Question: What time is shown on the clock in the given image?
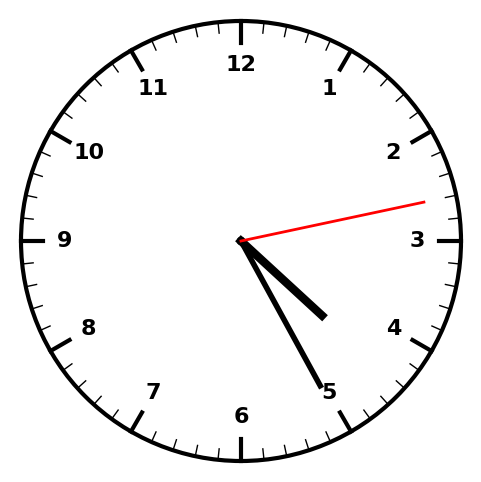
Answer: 04:25:13